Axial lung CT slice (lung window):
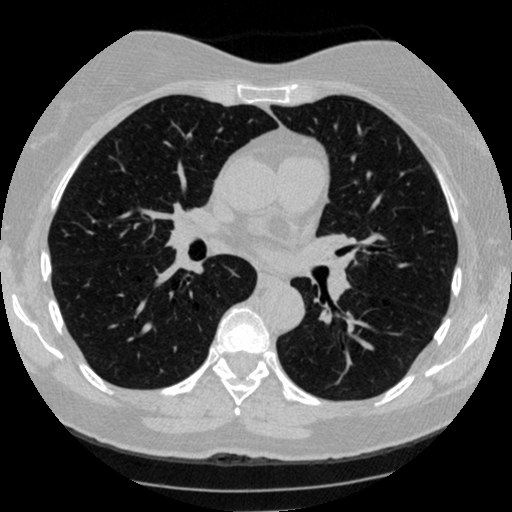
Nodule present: no